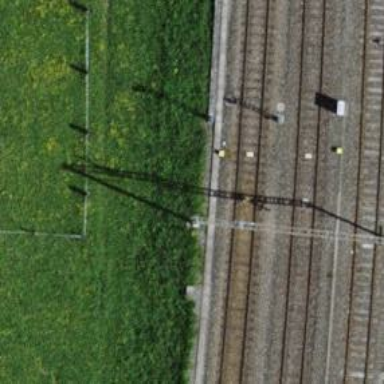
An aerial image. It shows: Railway signal.